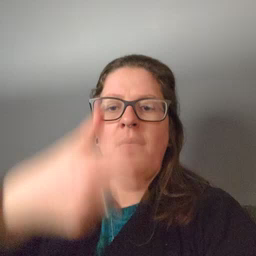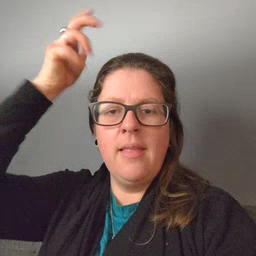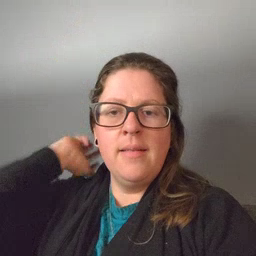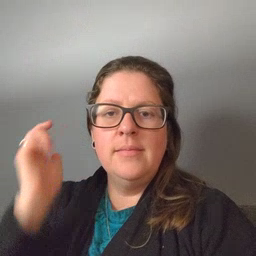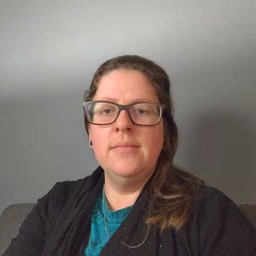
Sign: lion